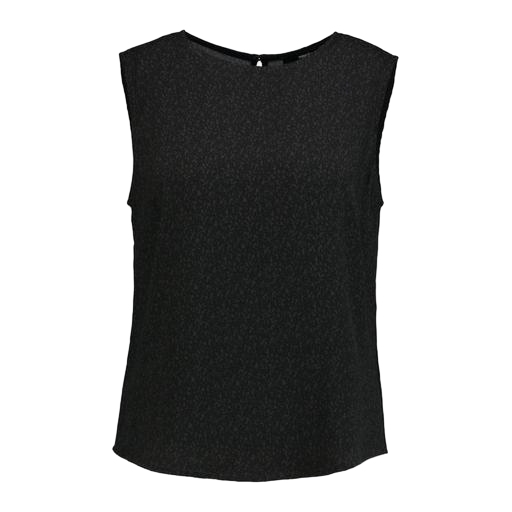
black jacquard tank top, black petite printed top only macy, black geo-print t-shirt only macy, white background